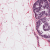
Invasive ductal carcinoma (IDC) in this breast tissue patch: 0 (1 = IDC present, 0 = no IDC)